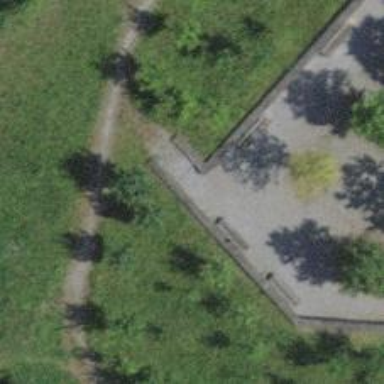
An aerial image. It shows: Footway with fine gravel surface.